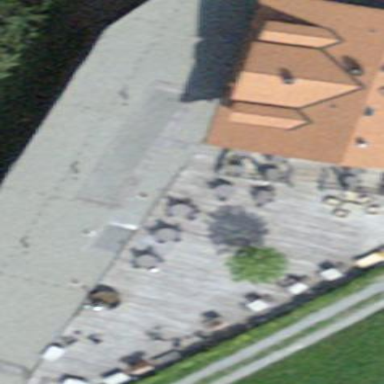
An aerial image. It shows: Hotel building.